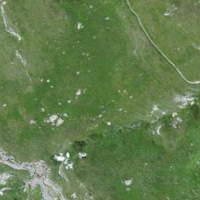
EUNIS habitat code: 26
Species observed at this site:
Rumex alpinus